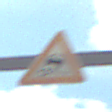
Verkehrszeichen: SchleuderOderRutschgefahr
Umgebung: Outdoor, Suburban
Tageszeit: Midday
Wetter: PartlyCloudy
Licht: Natural
Jahreszeit: NotSpecified
Kontrast: HighContrast